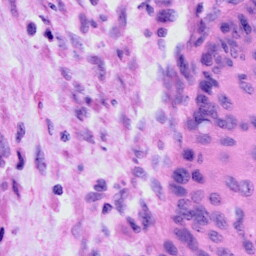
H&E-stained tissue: Cervix